Interaction volume radius: 10 \u00c5
Interaction volume height: 25 \u00c5
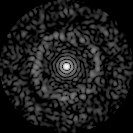
Disorder parameter: 0.8466